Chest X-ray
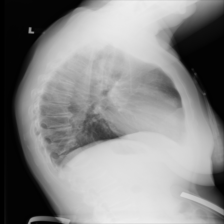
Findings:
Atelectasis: negative
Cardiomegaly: negative
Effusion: negative
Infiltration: negative
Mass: negative
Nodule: negative
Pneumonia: negative
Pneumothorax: negative
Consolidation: negative
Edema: negative
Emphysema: negative
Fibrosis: negative
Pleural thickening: negative
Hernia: negative